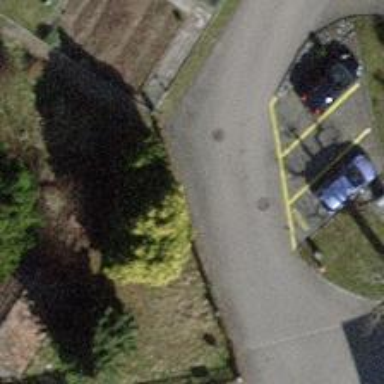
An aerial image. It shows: Hedge acting as barrier.